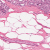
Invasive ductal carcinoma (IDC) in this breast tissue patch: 0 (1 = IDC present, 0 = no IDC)